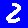
Digit: 2